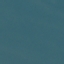
Land use / land cover class: SeaLake